Question: I have two views in my App and i am having problem loading my second view when i rotate my emulator.
My first view redirects my app to second view on a button event.
When i try to rotate each view independently, it works perfect. But if i load my first view and rotate the emulator then try to load another view i am getting this :-

second view loaded as portrait where my emulator's orientation is landscape.
But if i load my second view before rotating the emulator and then rotate it, it gets loaded perfect.
Do i need to resize my view or need to call any function to make it load properly?
i am a newbie in iOS world so any help would be highly appreciated.
Thanks.
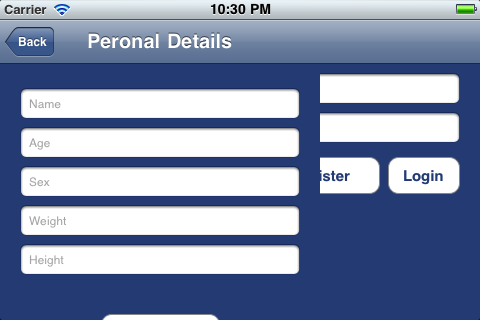
Answer: Make sure that in your second view you use this method:
'''
- (BOOL)shouldAutorotateToInterfaceOrientation:(UIInterfaceOrientation)interfaceOrientation
{
return (interfaceOrientation == UIInterfaceOrientationLandscapeRight || interfaceOrientation == UIInterfaceOrientationLandscapeLeft);
}
'''